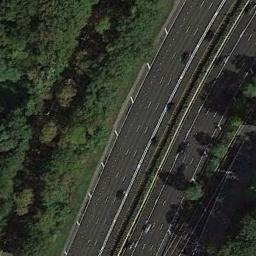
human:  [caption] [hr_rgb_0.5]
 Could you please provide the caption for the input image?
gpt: Traffic was sparse on the motorway .

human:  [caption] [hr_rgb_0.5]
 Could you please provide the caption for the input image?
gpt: The freeway goes through the forest with some cars .

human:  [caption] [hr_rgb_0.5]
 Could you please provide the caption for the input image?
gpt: There are large green forests around the freeway .

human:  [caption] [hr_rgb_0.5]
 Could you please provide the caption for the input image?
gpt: A freeway with a small bend goes through the forest with many dark green trees .

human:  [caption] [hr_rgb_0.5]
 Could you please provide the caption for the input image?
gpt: There are many green trees beside the freeway .